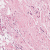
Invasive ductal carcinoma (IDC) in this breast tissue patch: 0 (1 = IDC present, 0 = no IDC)